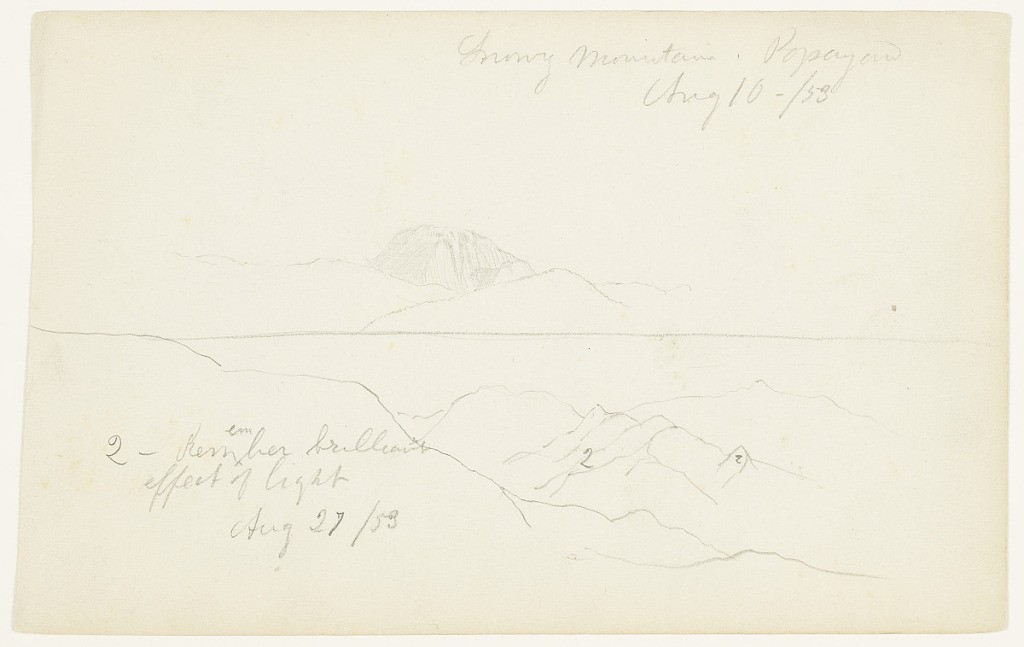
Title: Puracé from Popayán, Colombia and Landscape Study, Ecuador
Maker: Frederic Edwin Church, American, 1826–1900
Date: August 10, 27 1853
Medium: Graphite on white wove paper
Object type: Drawing
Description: Landscape study showing two views of mountainous terrain in Colombia and Ecuador. Composition divided horizontally by a line at middle. Above, the distant, snow-capped peak of Purace emerges from behind other mountain peaks, as viewed from the Colombian city of Popoyan. Below, a view looking down on a series of sharp and rugged mountain ridges in Ecuador is visible.